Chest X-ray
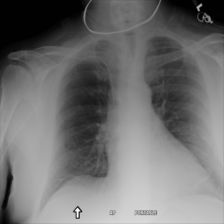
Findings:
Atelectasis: negative
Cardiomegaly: negative
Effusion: negative
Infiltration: negative
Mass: negative
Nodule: negative
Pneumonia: negative
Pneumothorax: negative
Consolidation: negative
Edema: negative
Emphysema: negative
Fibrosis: negative
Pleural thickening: negative
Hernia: negative